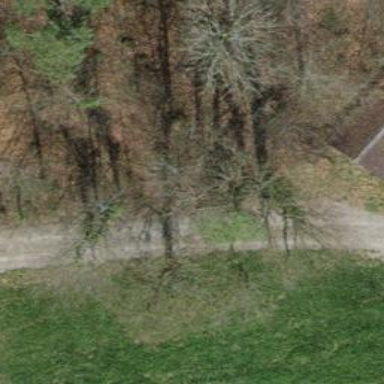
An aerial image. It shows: Brown bench in the vicinity.